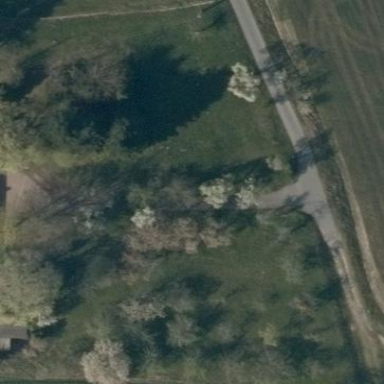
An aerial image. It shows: Orchard.